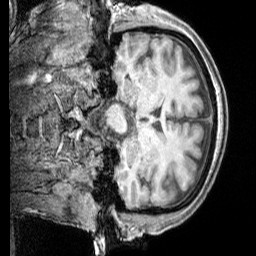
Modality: T1w
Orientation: coronal
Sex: male
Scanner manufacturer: siemens
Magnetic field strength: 3 T
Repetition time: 2.3 s
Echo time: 0.00226 s